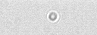
Label: camera_spot